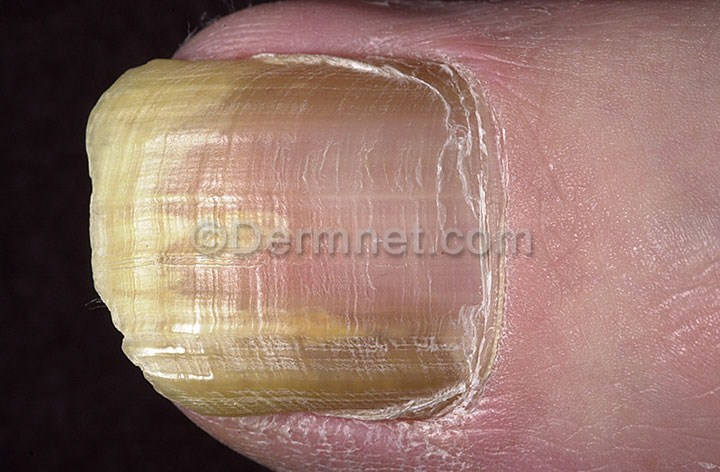
Disease: Nail Fungus and other Nail Disease